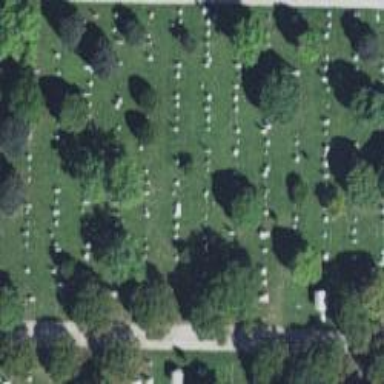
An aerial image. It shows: Sector within cemetery.